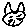
Label: cat